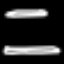
Label: hourglass